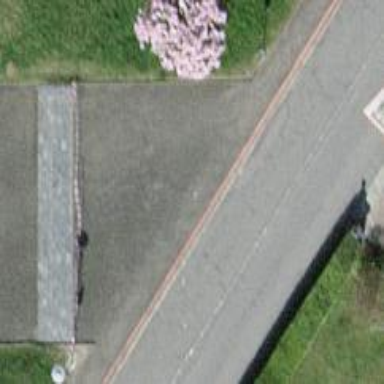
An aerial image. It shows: Bus stop with platform for public transport.